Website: crate-barrel
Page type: account-selection
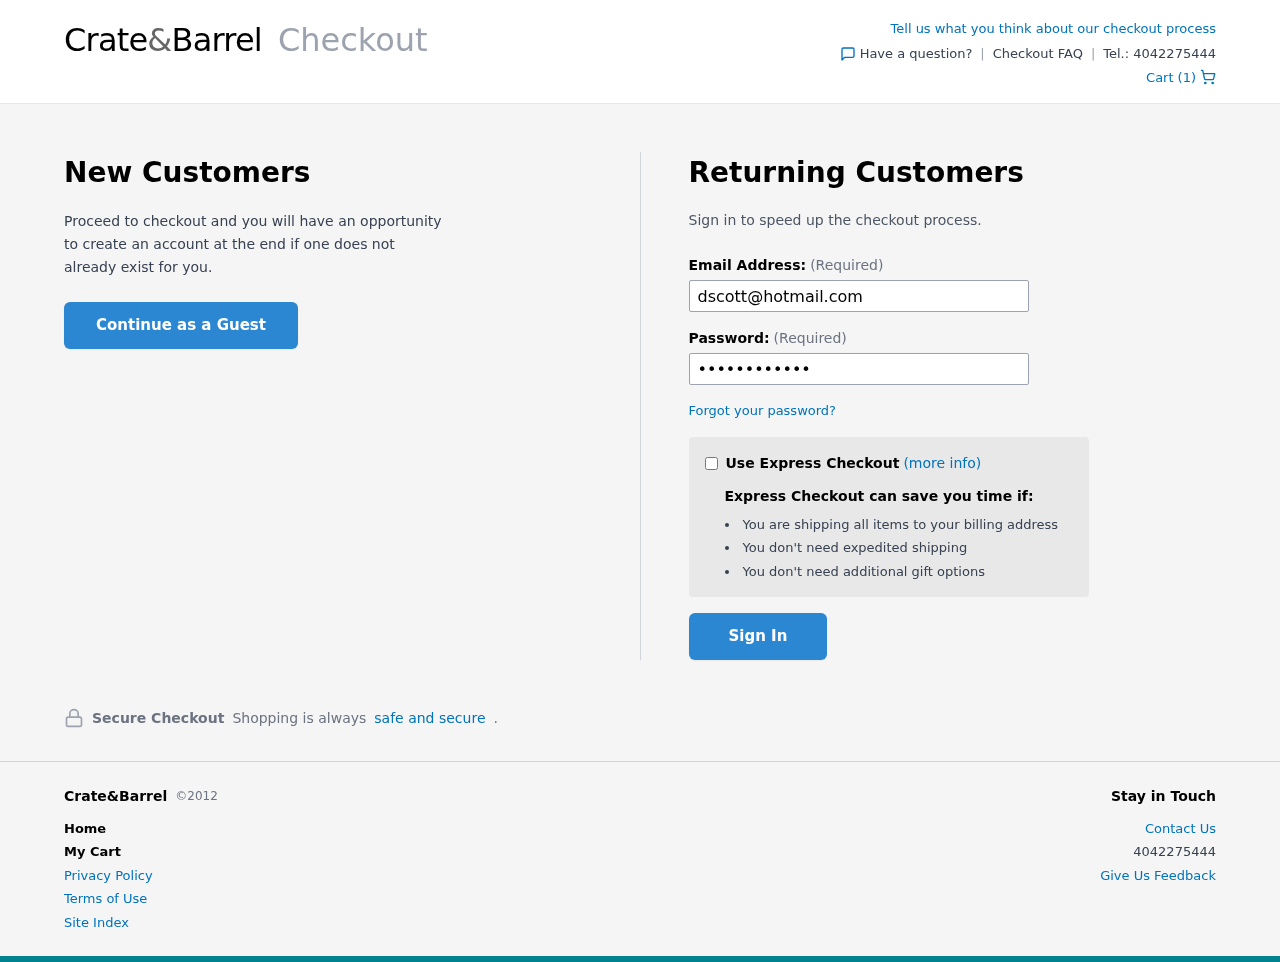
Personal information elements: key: PII_EMAIL
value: dscott@hotmail.com
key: PII_PHONE
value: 4042275444
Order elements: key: ORDER_NUM_ITEMS
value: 1